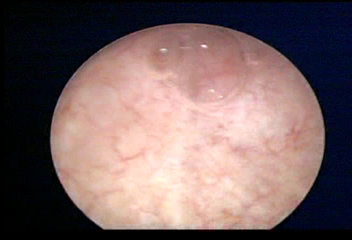
Modality: WLC
Class: Foreign bodies
Subclass: AirBubble
Bladder cancer association: No
Annotated structures: Air bubble